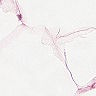
Metastatic tissue present: no